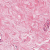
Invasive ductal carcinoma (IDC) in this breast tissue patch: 0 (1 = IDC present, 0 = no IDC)